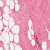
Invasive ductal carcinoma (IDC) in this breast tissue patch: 0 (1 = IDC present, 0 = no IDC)